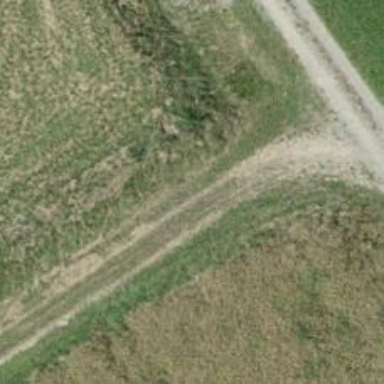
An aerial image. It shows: Track road with grade4 tracktype.